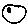
Label: sun